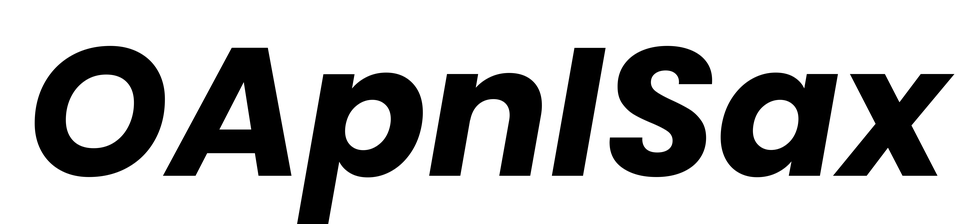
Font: Poppins-BoldItalic